Field crop: maize
Growth stage: 2
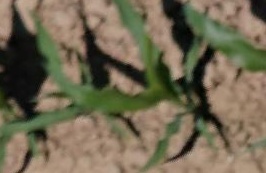
Species: maize